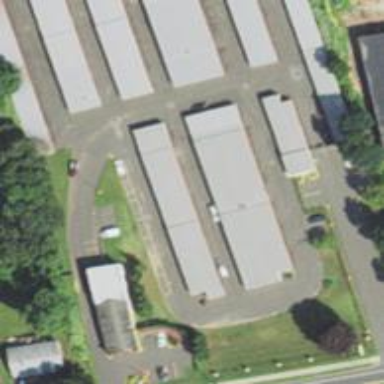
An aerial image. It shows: Area designated for garages used for storage rental.